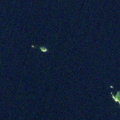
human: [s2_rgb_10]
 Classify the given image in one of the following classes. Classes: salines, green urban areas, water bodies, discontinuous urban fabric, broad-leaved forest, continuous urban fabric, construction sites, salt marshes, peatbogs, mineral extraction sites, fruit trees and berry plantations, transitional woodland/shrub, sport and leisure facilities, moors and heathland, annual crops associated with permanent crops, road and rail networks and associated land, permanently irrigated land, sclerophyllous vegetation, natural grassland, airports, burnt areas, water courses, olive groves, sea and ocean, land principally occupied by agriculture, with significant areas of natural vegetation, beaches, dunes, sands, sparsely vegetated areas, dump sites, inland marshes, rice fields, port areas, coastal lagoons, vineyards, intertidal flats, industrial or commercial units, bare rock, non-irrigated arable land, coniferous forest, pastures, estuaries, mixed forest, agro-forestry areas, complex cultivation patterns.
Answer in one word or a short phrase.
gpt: water bodies